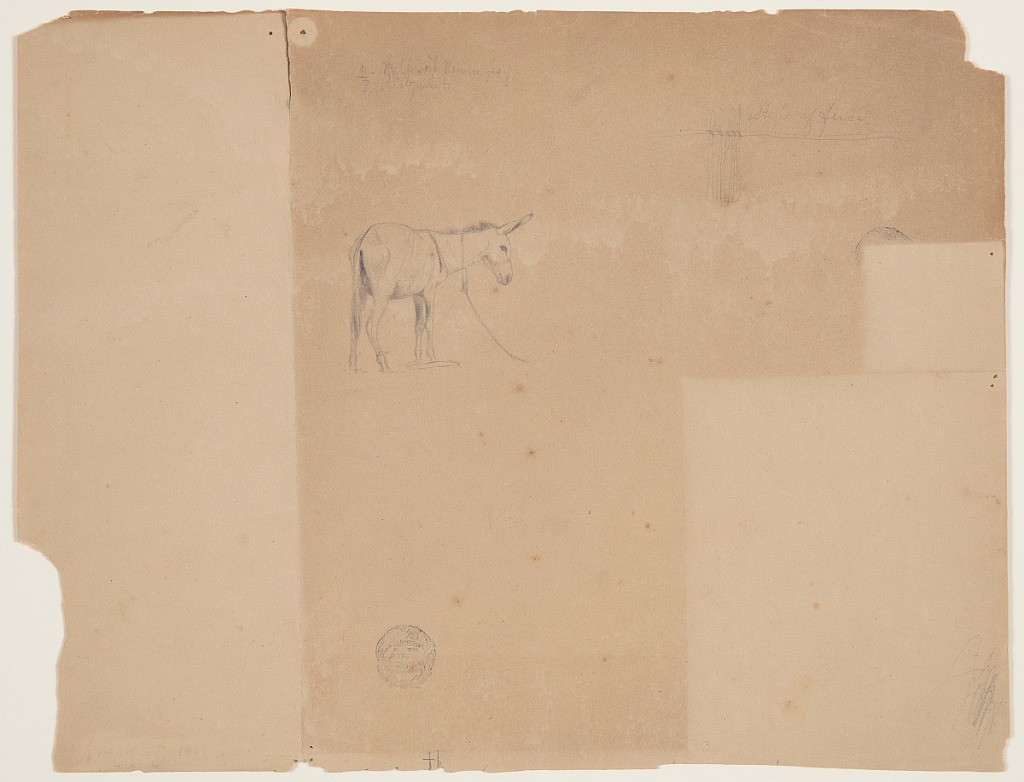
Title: Tethered Donkey and a Style of Fence, South America
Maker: Frederic Edwin Church, American, 1826–1900
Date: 1853
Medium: Graphite on tan wove paper
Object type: Drawing
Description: Figure sketch of a donkey in Colombia or Ecuador, tethered with a rope around its neck and viewed obliquely from the rear. Partial detail of a fence visible upper right. Significant discoloration throughout.